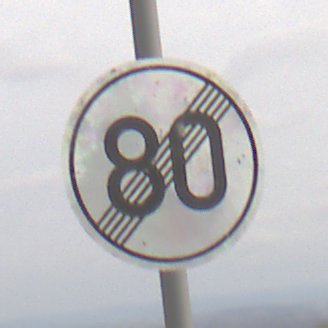
Verkehrszeichen: EndeGeschwindigkeit80
Umgebung: Outdoor, Suburban
Tageszeit: MorningAfternoon
Wetter: Overcast
Licht: Natural
Jahreszeit: NotSpecified
Kontrast: LowContrast